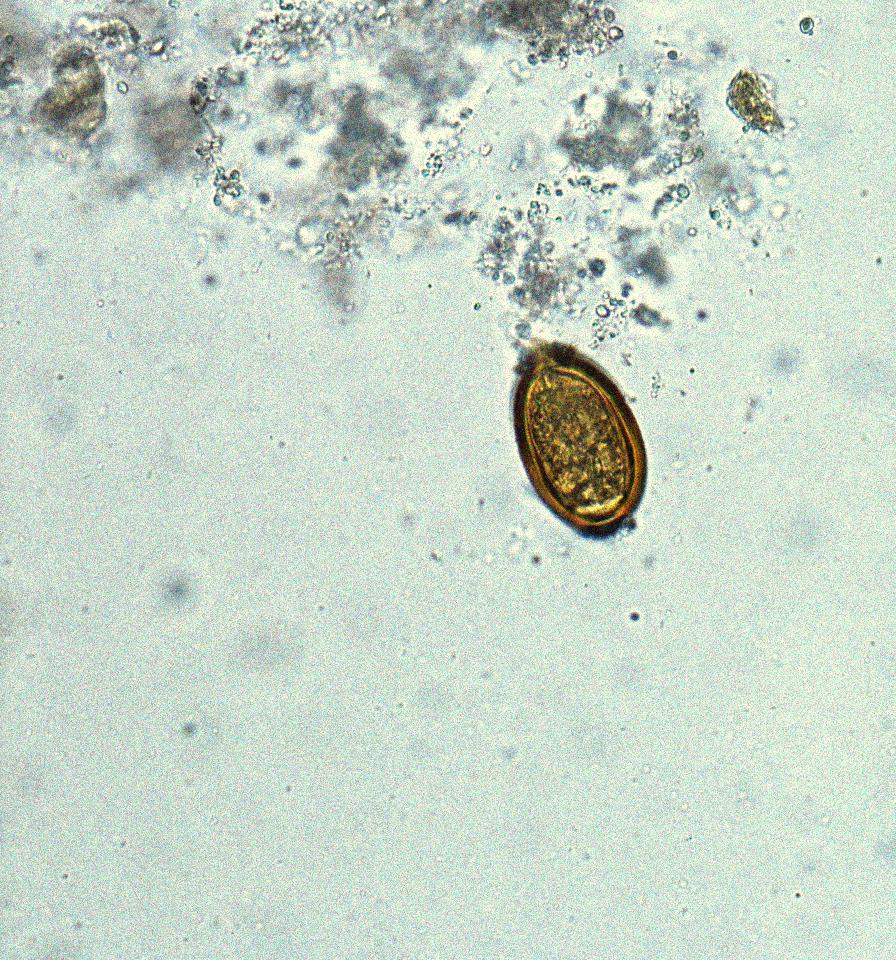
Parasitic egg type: Trichuris trichiura